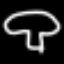
Label: mushroom